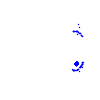
Particle: pion